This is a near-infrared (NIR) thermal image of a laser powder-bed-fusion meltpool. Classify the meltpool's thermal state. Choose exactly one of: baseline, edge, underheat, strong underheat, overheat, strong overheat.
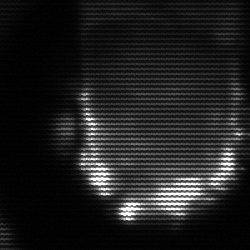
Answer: baseline